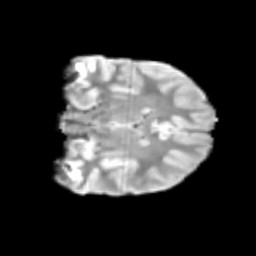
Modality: T2w
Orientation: coronal
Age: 11
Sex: male
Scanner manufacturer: siemens
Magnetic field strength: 3 T
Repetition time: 3.8 s
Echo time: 0.07 s